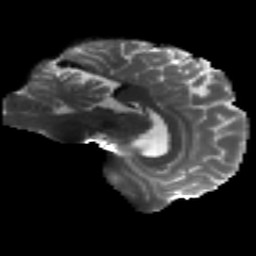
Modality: T2w
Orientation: sagittal
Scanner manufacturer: siemens
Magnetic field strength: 3 T
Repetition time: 4.16 s
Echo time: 0.0806 s